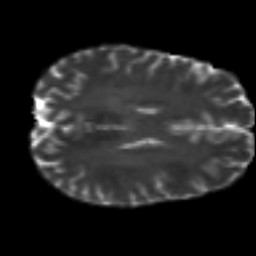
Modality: T2w
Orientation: axial
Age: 33
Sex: female
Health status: healthy
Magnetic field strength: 3 T
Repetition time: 7 s
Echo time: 0.0926 s